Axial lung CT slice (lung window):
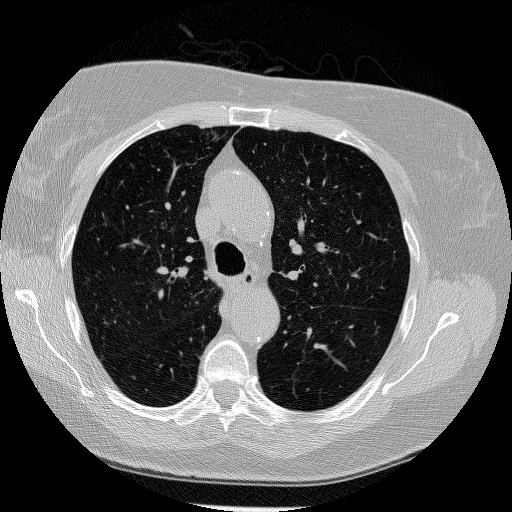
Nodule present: no